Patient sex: M
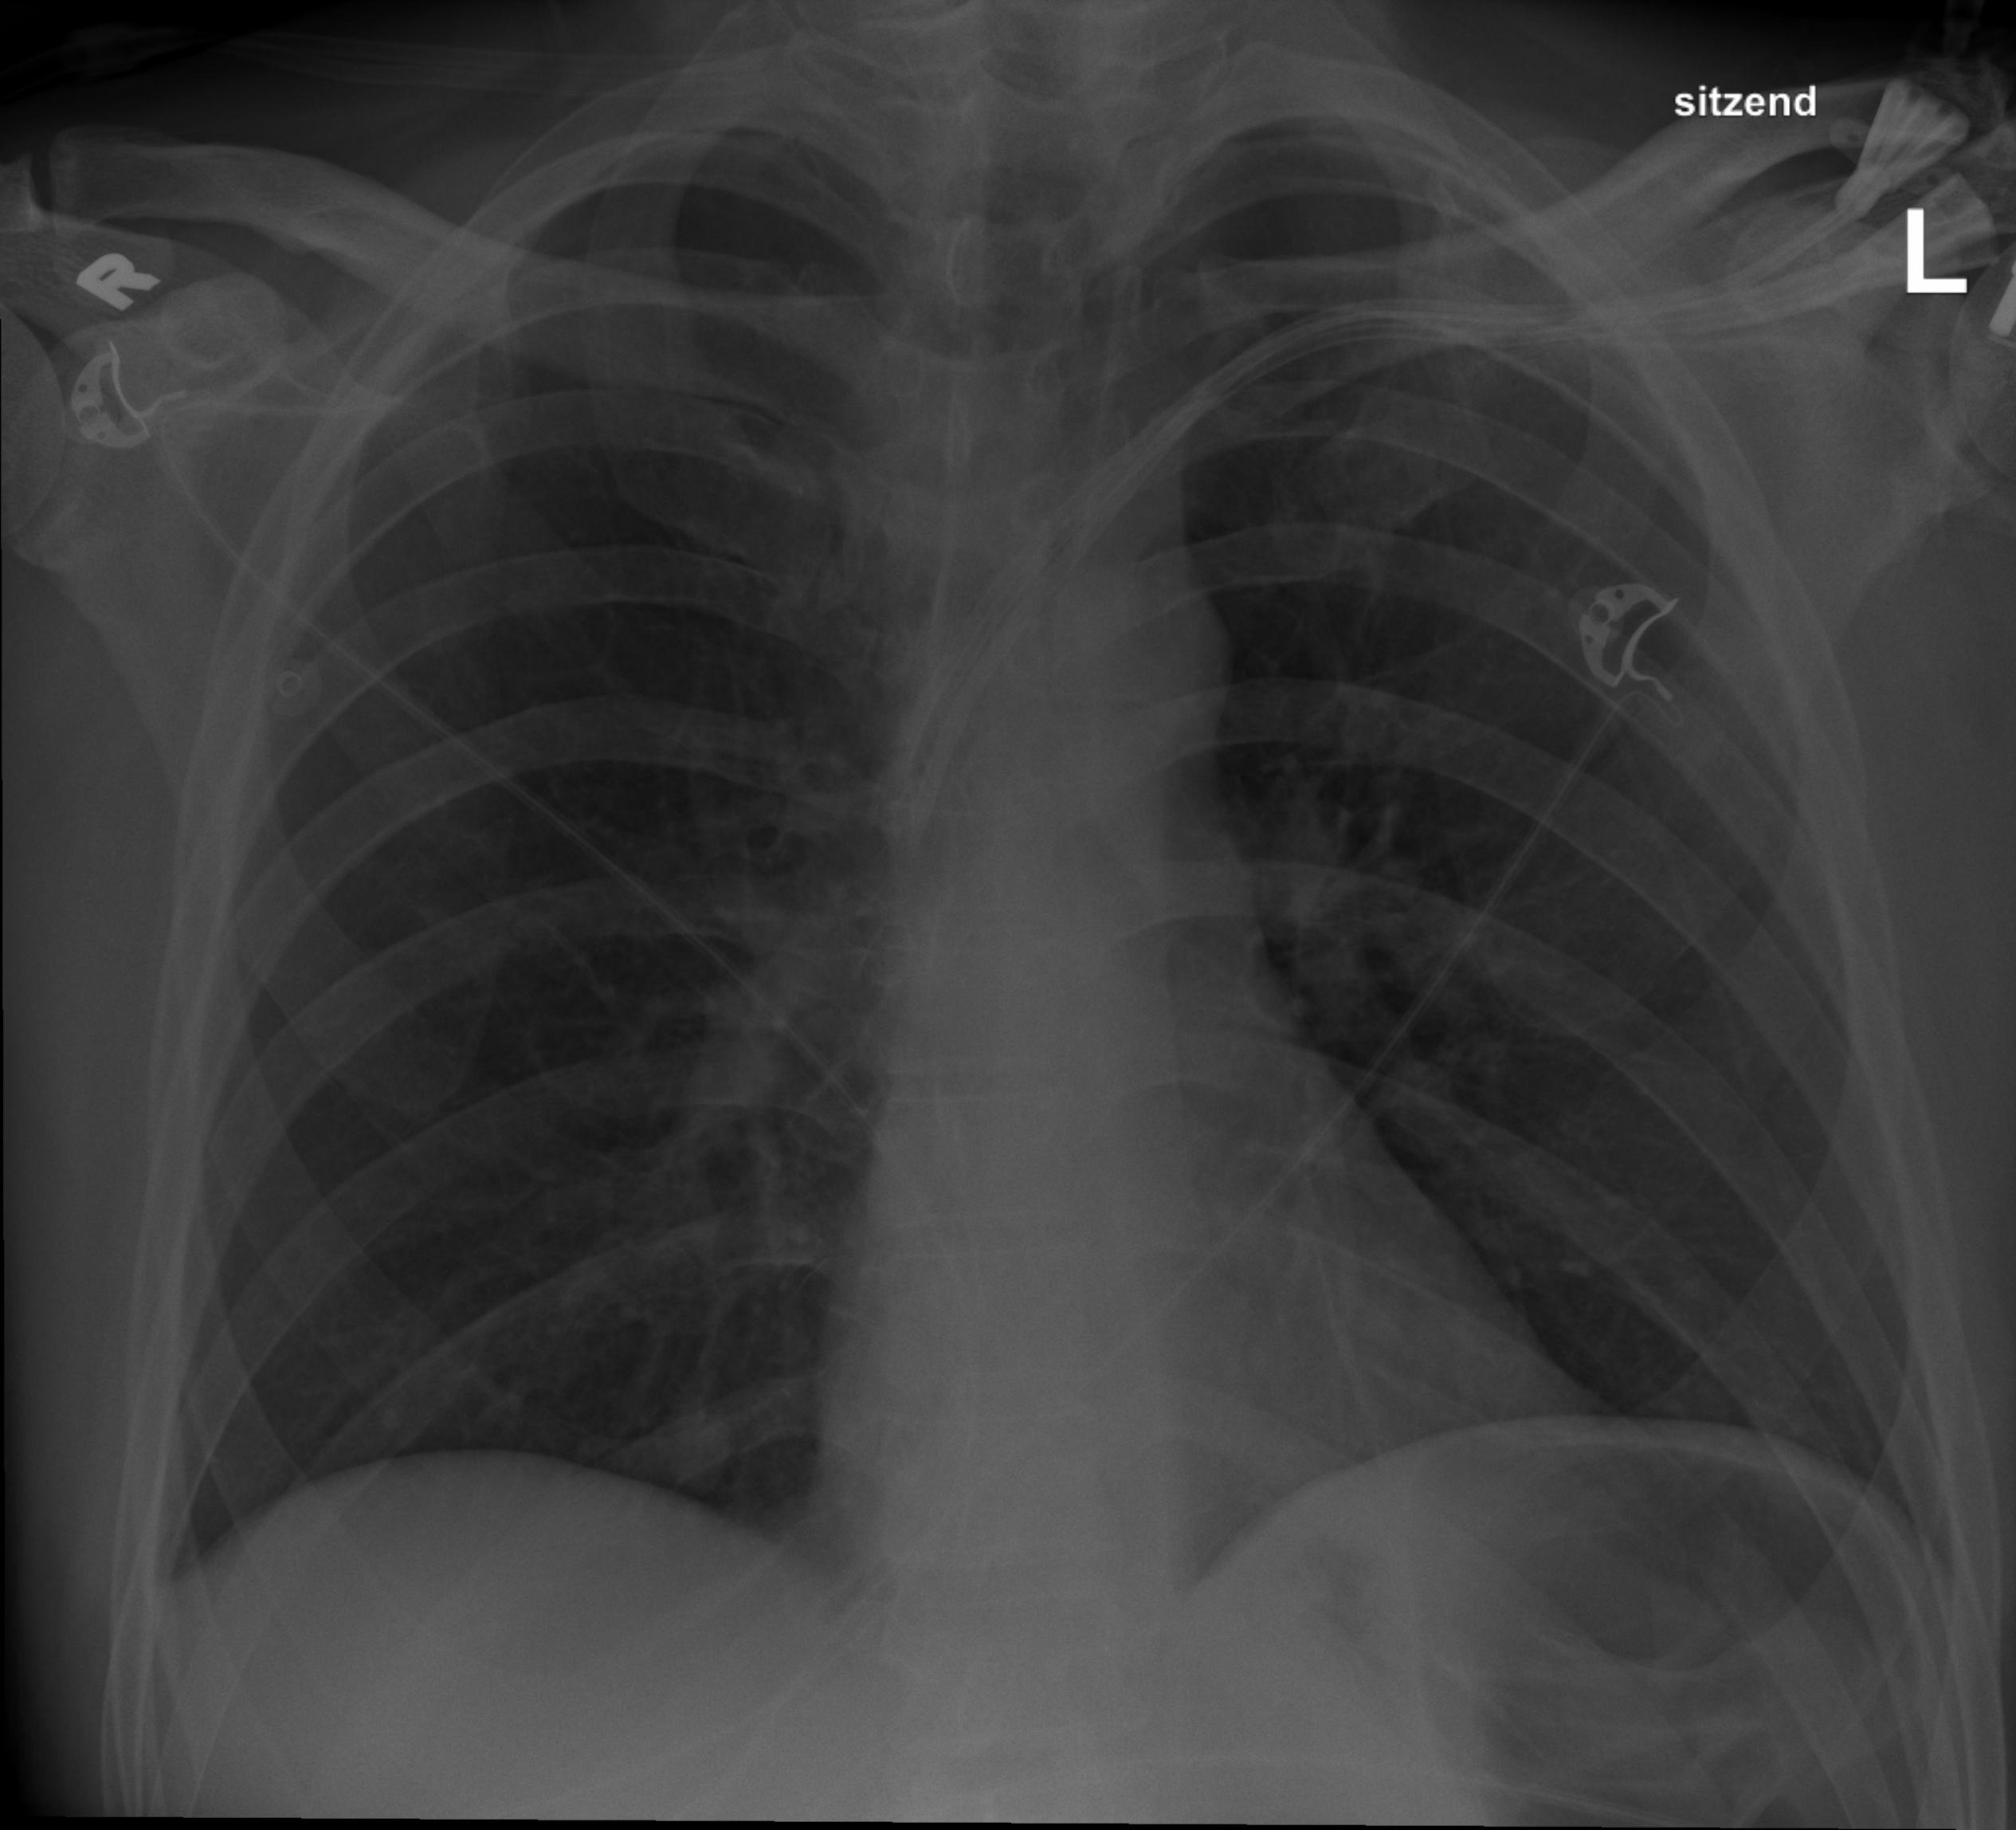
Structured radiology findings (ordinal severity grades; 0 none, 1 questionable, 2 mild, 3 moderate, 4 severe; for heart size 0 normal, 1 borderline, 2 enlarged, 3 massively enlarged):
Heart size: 0
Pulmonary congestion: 0
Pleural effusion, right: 0
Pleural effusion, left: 0
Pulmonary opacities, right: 0
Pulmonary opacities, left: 0
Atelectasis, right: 0
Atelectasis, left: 0